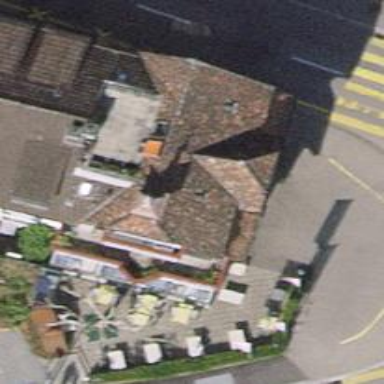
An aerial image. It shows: Restaurant.